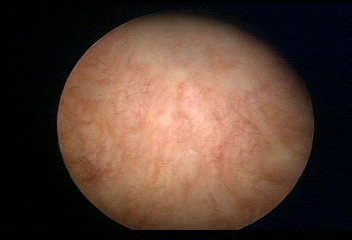
Modality: WLC
Class: Normal mucosa
Bladder cancer association: No